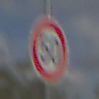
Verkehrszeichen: Geschwindigkeit50
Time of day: MorningAfternoon
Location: Outdoor (Nature)
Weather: PartlyCloudy
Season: NotSpecified
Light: Natural